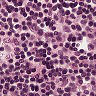
Metastatic tissue present: no